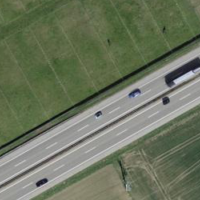
EUNIS habitat code: 57
Species observed at this site:
Buteo buteo
Corvus corone
Columba livia